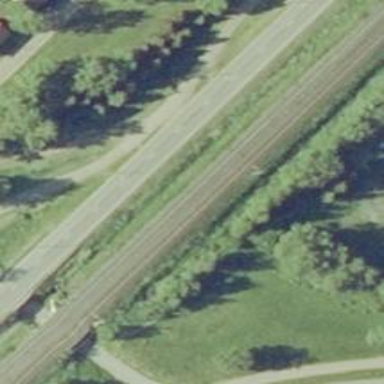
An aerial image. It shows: Asphalt cycleway.